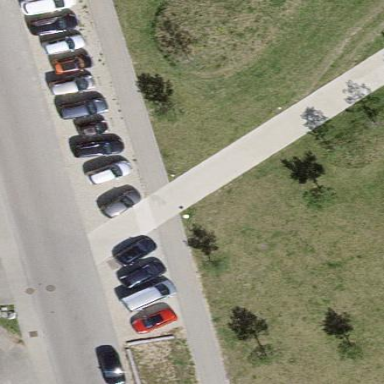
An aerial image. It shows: Street side parking area.